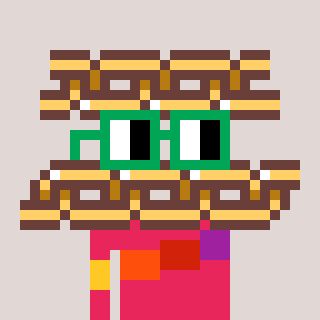
a pixel art character with square green glasses, a chain-shaped head and a redpinkish-colored body on a warm background